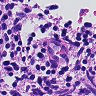
Metastatic tissue present: yes